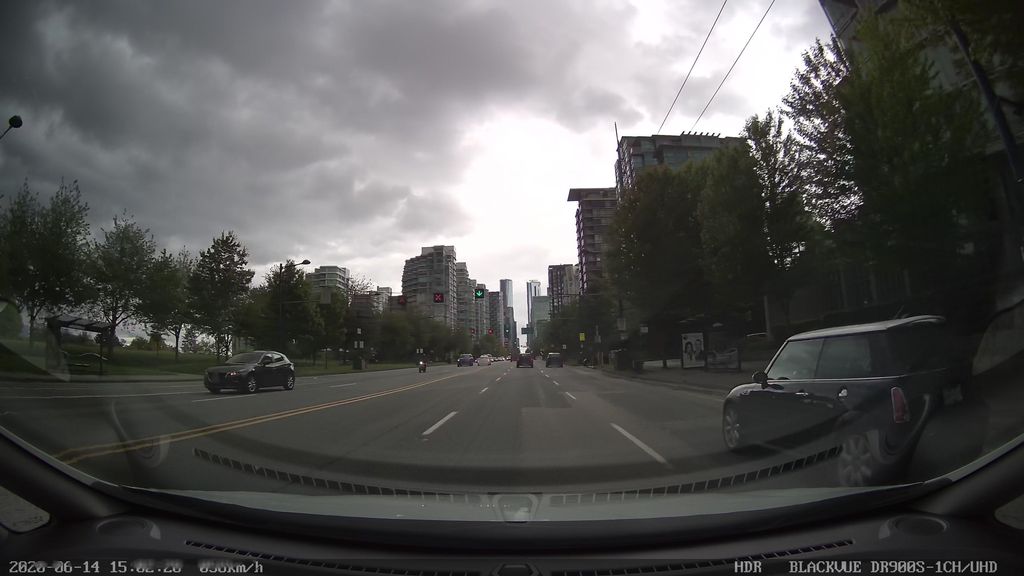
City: vancouver